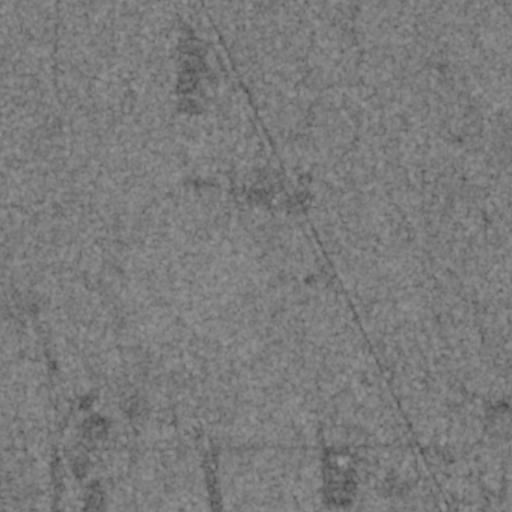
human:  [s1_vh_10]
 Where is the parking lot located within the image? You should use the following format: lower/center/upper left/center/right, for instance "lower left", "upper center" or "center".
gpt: The parking lot is located in the lower right of the image.
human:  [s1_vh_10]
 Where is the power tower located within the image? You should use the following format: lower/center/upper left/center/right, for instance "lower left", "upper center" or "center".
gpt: The power tower is located in the lower left of the image.
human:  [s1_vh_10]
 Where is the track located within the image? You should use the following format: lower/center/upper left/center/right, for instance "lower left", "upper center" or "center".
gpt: The track is located in the lower right of the image.
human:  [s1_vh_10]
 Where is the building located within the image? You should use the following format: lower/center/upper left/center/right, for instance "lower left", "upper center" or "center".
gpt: The building is located in the lower right of the image.
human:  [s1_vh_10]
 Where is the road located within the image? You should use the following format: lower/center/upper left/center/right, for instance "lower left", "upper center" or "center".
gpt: There is no road in the image.

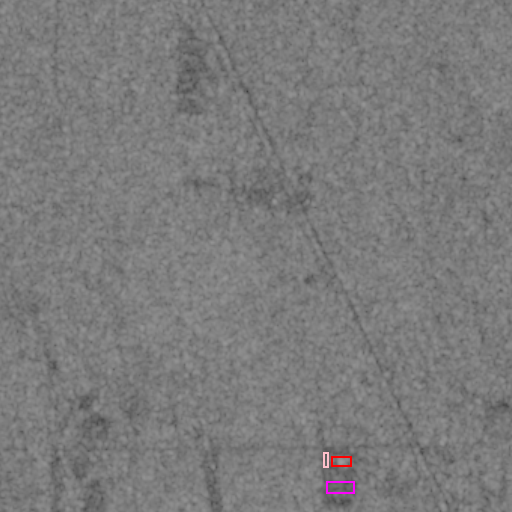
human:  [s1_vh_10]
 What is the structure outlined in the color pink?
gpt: The structure outlined in pink is a parking lot.
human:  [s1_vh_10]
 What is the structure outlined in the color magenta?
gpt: The structure outlined in magenta is a track.
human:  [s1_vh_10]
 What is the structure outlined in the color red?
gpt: The structure outlined in red is a building.
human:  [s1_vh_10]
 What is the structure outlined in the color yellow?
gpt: There is no yellow outline.